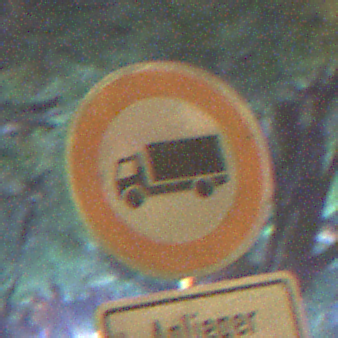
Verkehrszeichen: VerbotFuerKraftfahrzeugeUeberDreiKommaFuenfTonnen
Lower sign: PersonengruppenFrei2
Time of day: Night
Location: Outdoor (Suburban)
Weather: PartlyCloudy
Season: NotSpecified
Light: Artificial